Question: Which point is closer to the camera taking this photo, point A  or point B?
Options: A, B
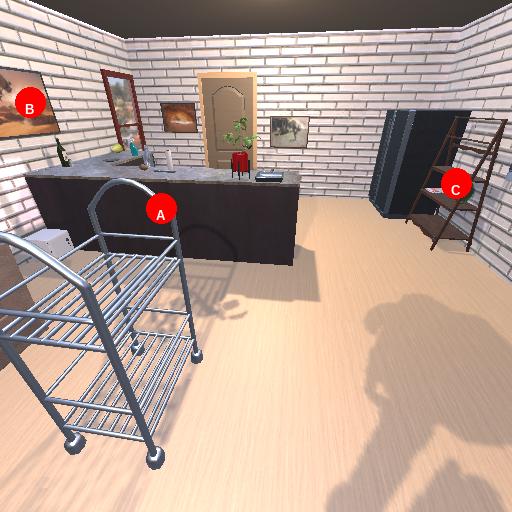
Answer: A